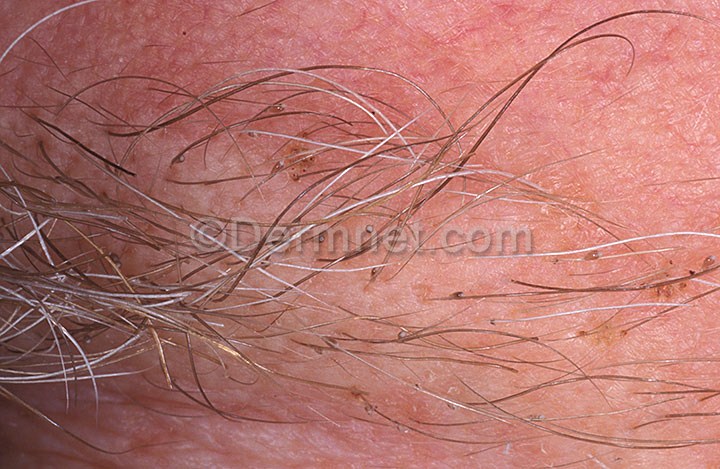
Disease: Scabies Lyme Disease and other Infestations and Bites